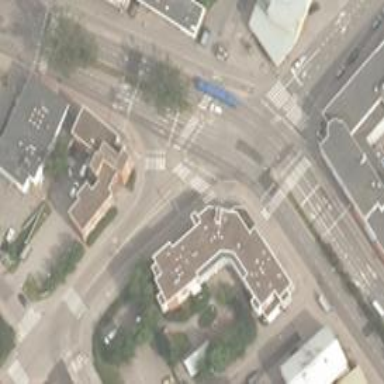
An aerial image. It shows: Crossing on asphalt cycleway.